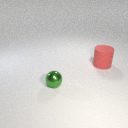
small green metal sphere to the left of large red rubber cylinder